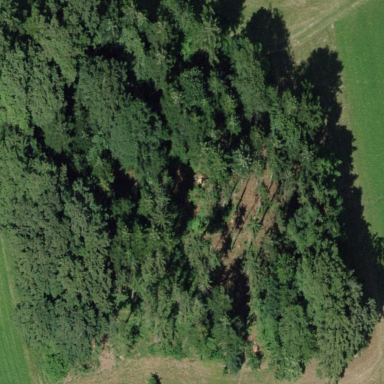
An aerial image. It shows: Forest area.